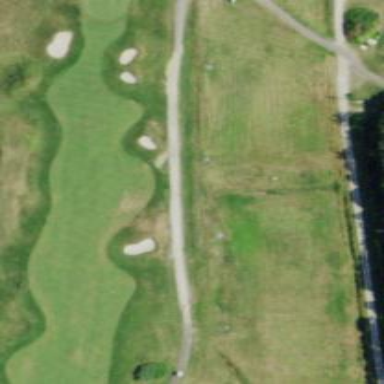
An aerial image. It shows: Golf fairway in the image.